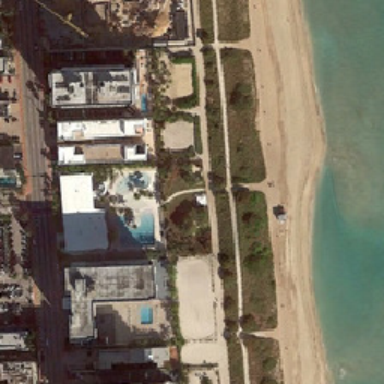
There are many buildings in the resort near the sea .